Question: Given the following code:
'''
imshow(np.arange(16*16).reshape(16,16))
cb = colorbar()
cb.set_label("Foo")
cb.set_ticks([0,255])
'''
Which produces:

How do I adjust the colorbar text "Foo" so that it is offset to the left, betwen the 0 and 255, closer to the colorbar, reducing the un-needed whitespace?
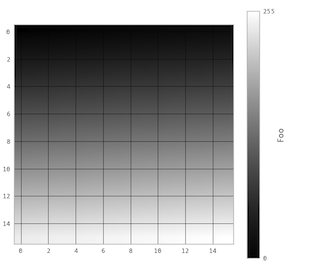
Answer: '''
cb.set_label("Foo", labelpad=-1)
'''
Negative labelpad values will move closer to the bar, positive away.